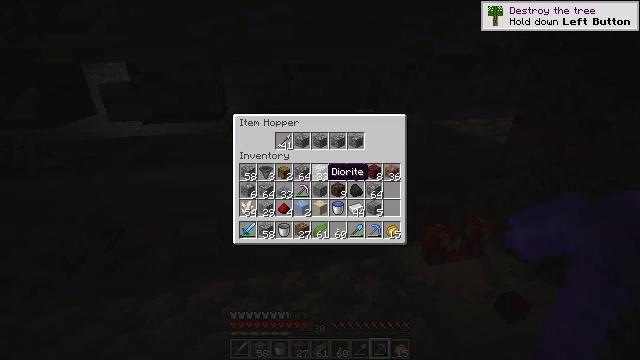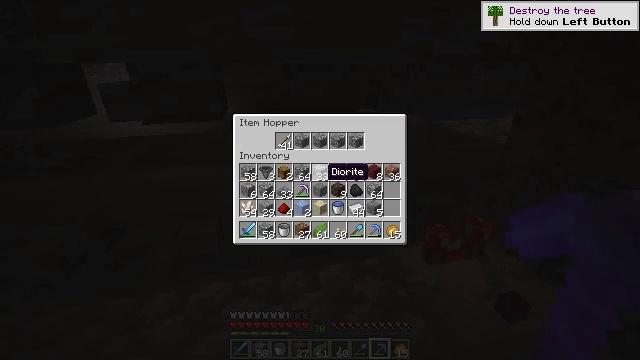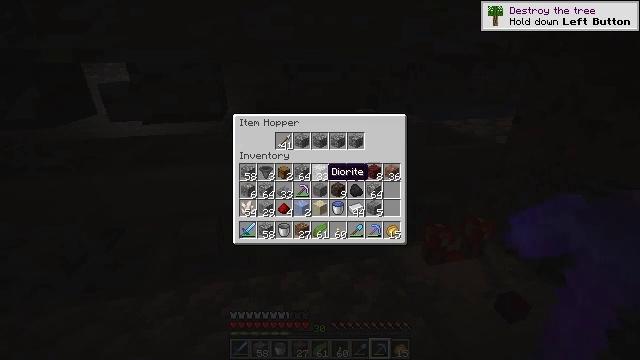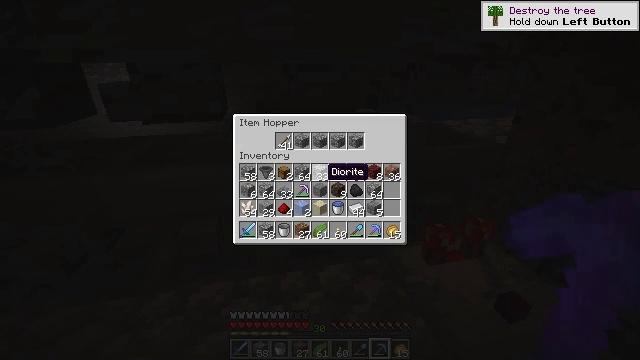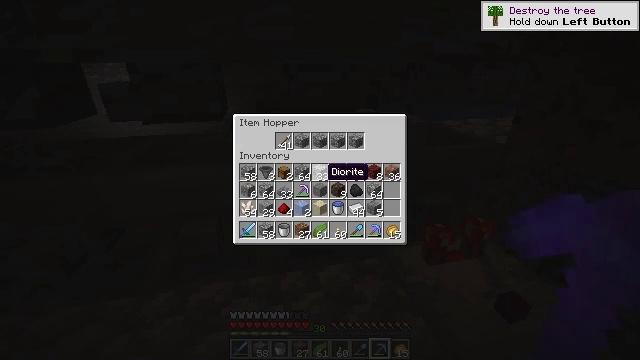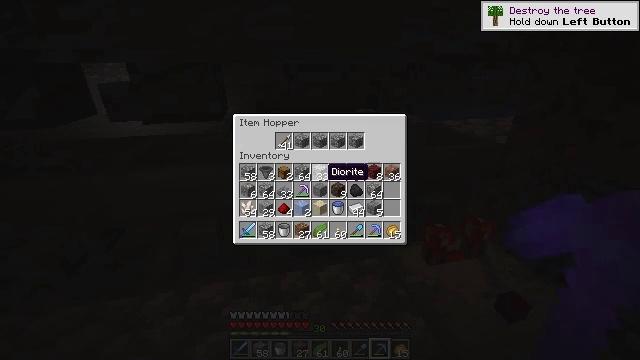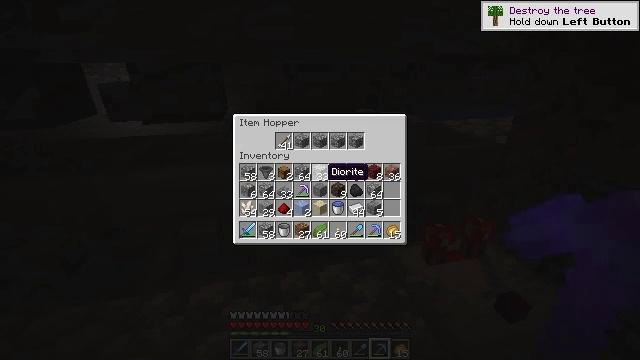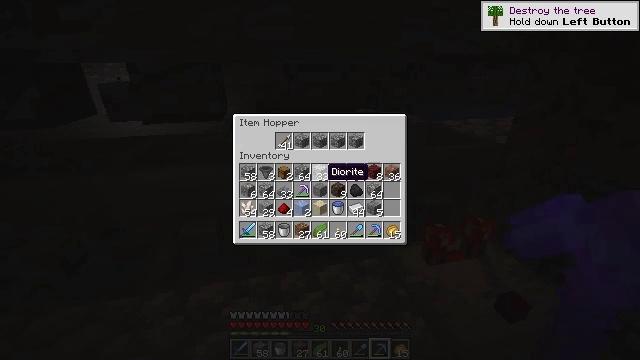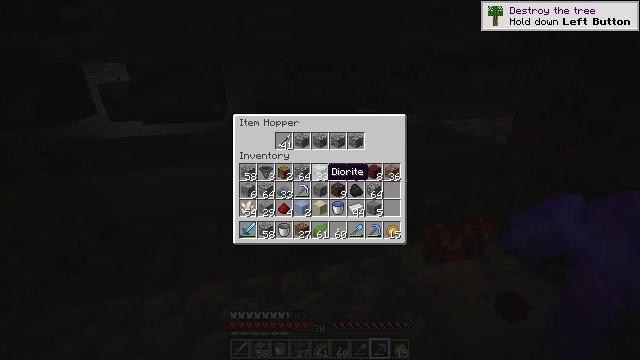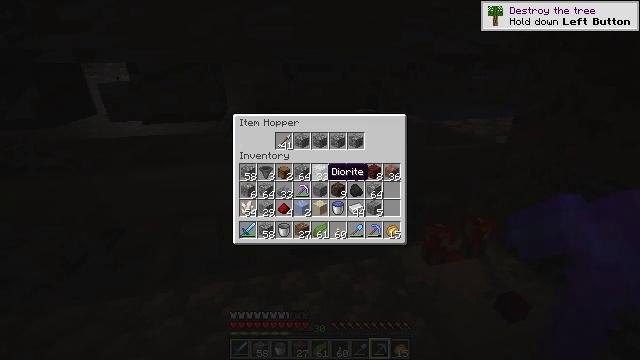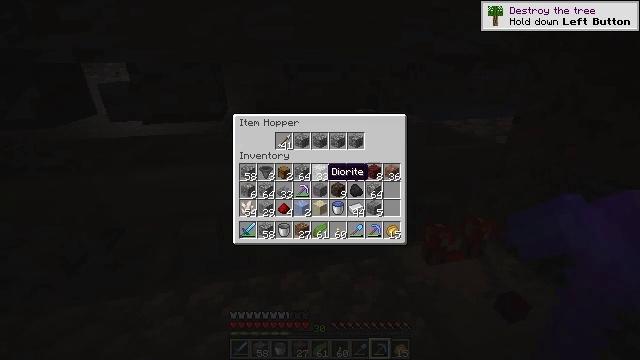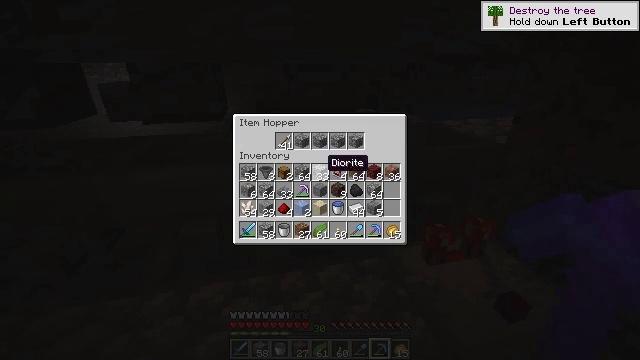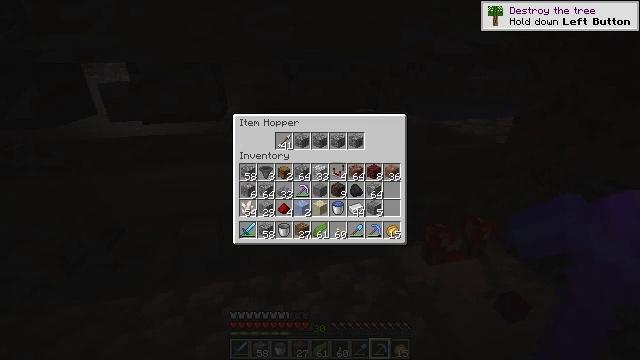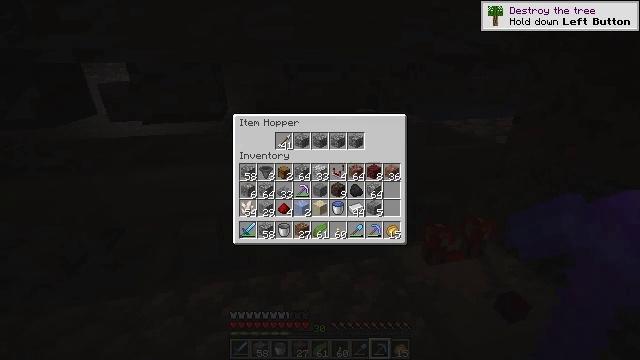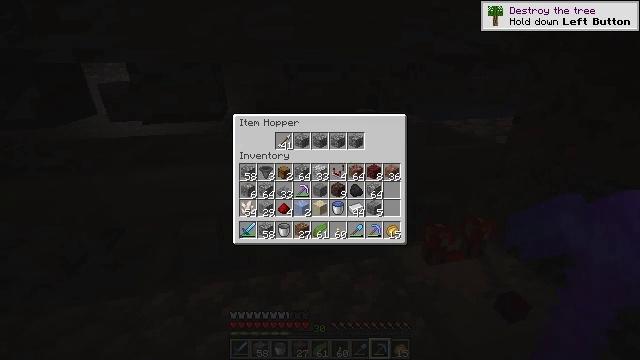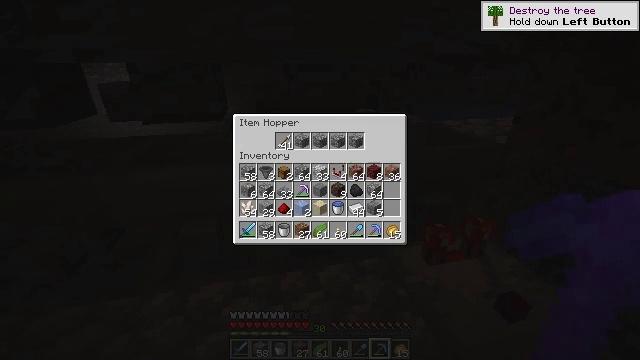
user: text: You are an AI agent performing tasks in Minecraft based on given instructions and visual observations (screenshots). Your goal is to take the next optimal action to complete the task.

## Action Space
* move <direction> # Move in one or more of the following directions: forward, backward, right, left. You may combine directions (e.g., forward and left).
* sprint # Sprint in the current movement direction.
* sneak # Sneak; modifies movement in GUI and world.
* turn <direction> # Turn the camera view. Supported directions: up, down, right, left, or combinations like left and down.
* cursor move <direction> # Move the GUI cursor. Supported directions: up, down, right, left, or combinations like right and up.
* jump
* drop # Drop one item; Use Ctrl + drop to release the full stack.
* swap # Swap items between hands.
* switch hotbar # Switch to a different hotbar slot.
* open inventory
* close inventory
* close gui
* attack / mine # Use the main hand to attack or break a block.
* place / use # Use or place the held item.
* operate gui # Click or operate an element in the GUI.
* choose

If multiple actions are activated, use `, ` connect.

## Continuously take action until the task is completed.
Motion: motion action
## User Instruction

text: Mine the redstone wall torch to retrieve it.
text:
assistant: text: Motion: no_op
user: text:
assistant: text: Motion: no_op
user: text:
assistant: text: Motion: no_op
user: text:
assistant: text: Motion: no_op
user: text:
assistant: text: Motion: no_op
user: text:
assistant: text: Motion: no_op
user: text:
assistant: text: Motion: no_op
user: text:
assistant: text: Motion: no_op
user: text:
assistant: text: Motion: no_op
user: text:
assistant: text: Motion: no_op
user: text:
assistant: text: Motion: cursor move up
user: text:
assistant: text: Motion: cursor move up
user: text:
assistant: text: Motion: no_op
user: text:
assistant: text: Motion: no_op
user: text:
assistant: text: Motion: cursor move right
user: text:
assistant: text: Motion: cursor move down
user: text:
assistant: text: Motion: no_op
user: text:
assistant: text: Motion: no_op
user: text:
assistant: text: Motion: no_op
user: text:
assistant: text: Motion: cursor move left
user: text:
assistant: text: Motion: cursor move left and up
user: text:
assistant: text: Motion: cursor move left
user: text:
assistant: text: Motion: no_op
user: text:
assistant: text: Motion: no_op
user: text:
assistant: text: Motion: no_op
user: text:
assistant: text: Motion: no_op
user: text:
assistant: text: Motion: no_op
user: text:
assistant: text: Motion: no_op
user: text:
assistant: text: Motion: no_op
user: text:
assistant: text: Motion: turn down, close gui